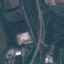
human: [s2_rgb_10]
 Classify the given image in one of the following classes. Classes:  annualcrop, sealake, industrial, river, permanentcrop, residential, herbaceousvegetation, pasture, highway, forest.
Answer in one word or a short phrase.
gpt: Highway